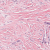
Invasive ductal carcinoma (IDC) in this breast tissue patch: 1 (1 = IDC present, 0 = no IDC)